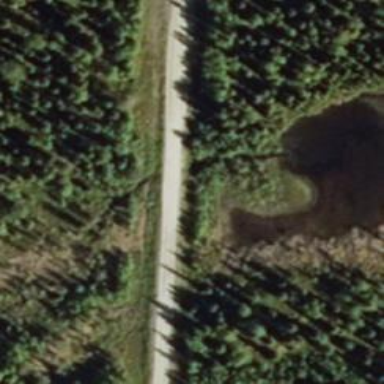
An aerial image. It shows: Culvert tunnel.